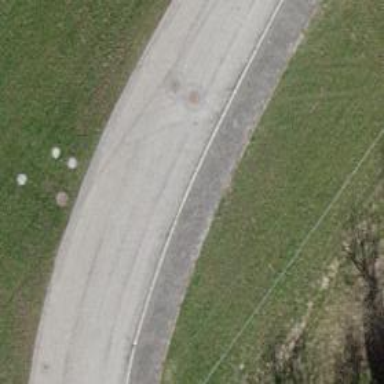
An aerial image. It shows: Asphalt sidewalk along the footway.